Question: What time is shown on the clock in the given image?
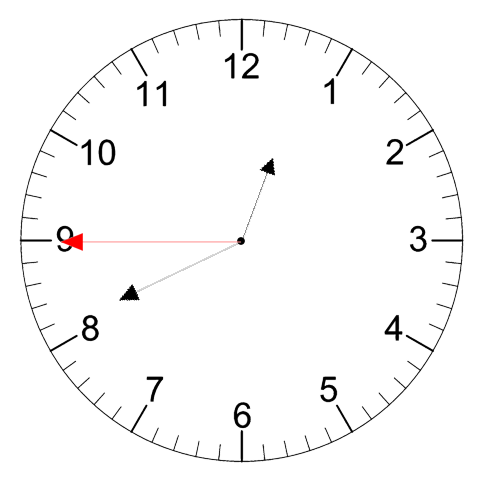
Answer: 12:40:45